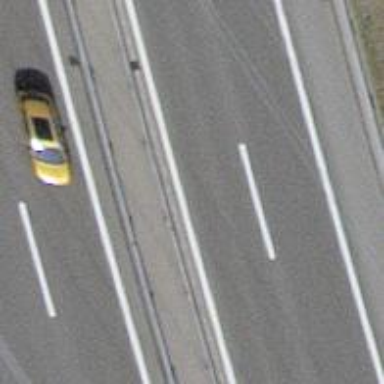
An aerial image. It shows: View of motorway.